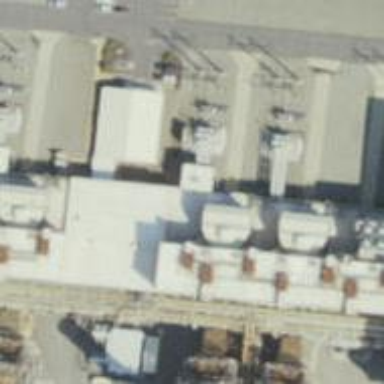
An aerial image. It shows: Gas turbine generator.